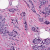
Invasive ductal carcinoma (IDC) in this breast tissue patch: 1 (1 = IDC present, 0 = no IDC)